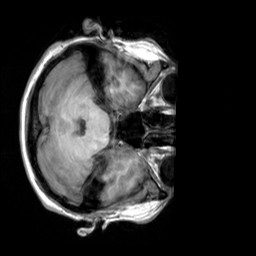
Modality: T1w
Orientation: axial
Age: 29
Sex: female
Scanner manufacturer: siemens
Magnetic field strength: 3 T
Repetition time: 2.3 s
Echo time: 0.00303 s